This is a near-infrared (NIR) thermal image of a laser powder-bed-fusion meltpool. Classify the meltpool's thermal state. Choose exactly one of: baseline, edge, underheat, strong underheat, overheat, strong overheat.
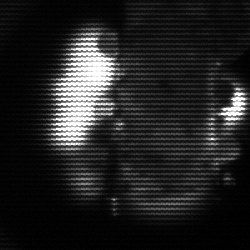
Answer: strong underheat